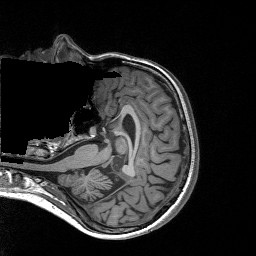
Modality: T1w
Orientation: axial